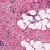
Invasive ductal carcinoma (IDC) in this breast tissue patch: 0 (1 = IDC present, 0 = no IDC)